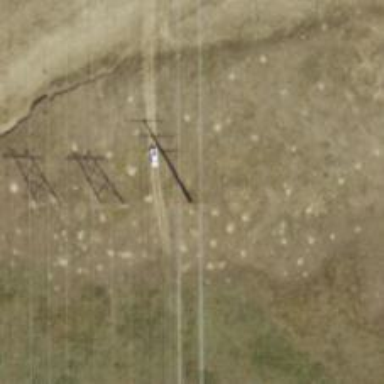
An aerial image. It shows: Power tower.